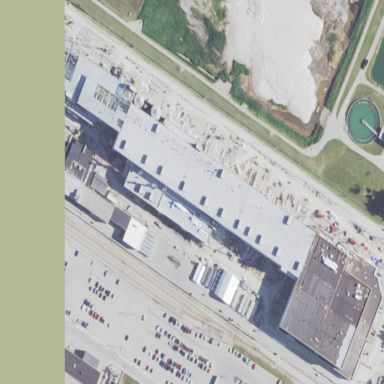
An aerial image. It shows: Warehouse building.